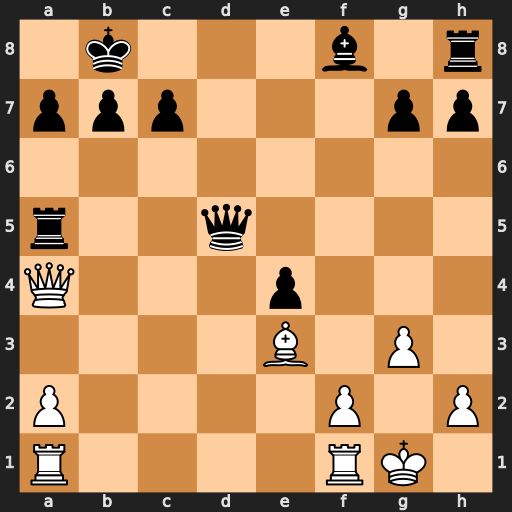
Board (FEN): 1k3b1r/ppp3pp/8/r2q4/Q3p3/4B1P1/P4P1P/R4RK1
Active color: w
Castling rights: -
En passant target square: -
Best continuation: Qe8+ Qd8 Qxd8#